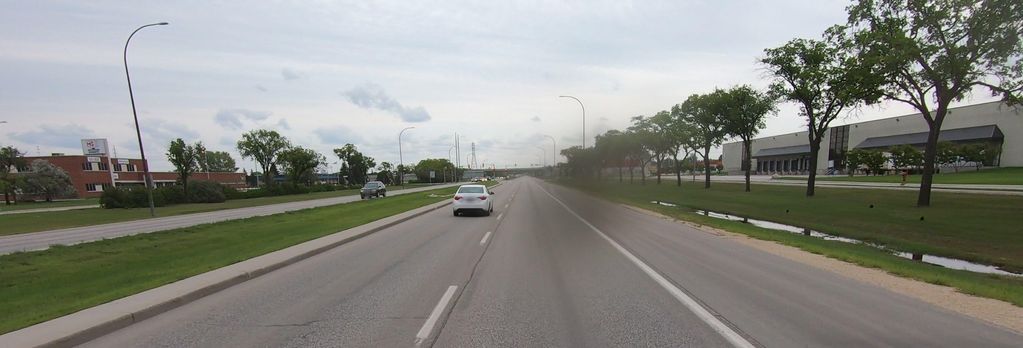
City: winnipeg